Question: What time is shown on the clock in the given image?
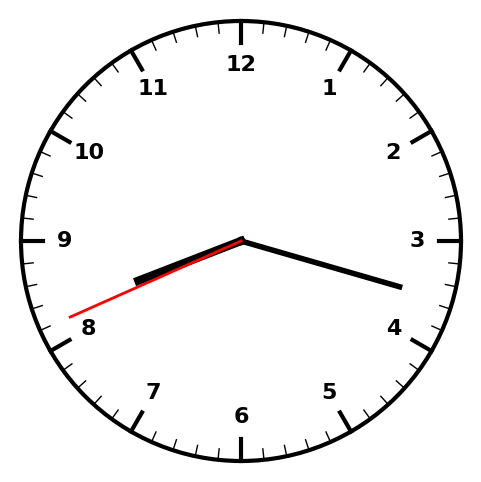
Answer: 08:17:41